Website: macys
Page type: customer-info-address
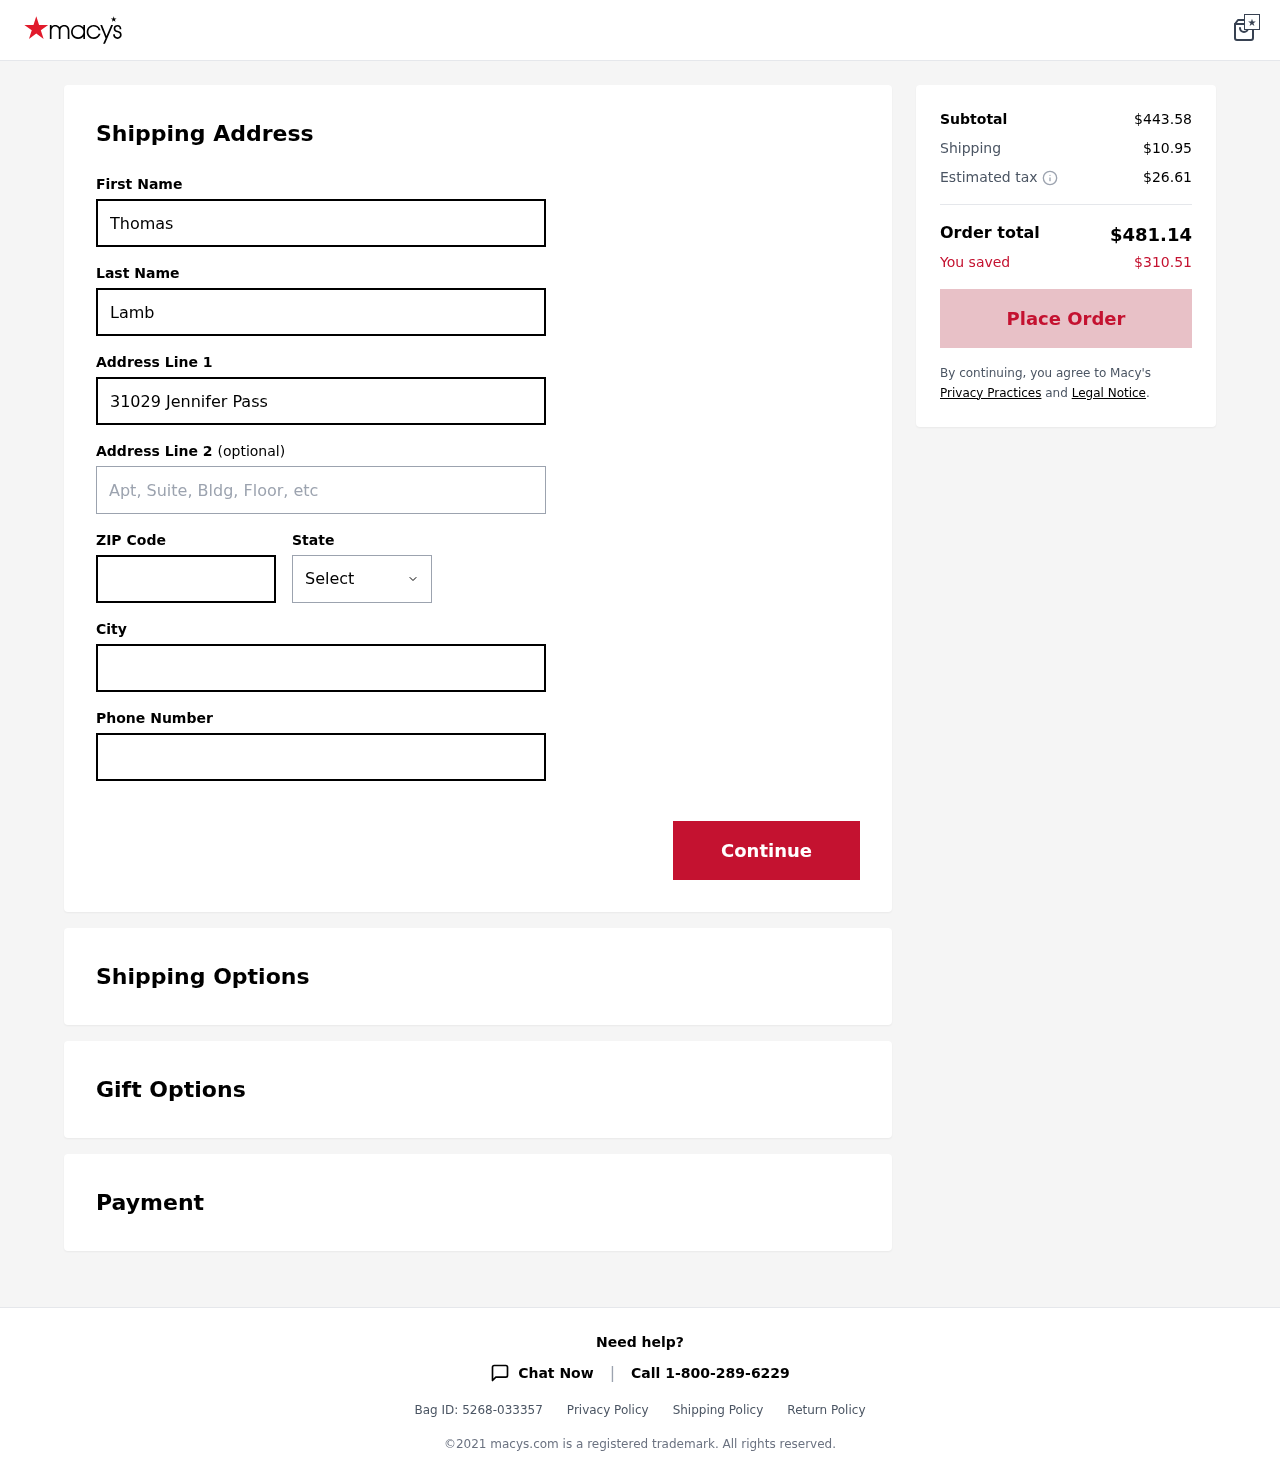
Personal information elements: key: PII_CITY
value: Phelpsmouth
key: PII_FIRSTNAME
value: Thomas
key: PII_LASTNAME
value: Lamb
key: PII_PHONE
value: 4353964979
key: PII_POSTCODE
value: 07561
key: PII_STATE
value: Tennessee
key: PII_STREET
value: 31029 Jennifer Pass Apt. 928
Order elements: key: ORDER_SUBTOTAL
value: $443.58
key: ORDER_SHIPPING_COST
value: $10.95
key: ORDER_TAX
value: $26.61
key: ORDER_TOTAL
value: $481.14
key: ORDER_SAVINGS
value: $310.51